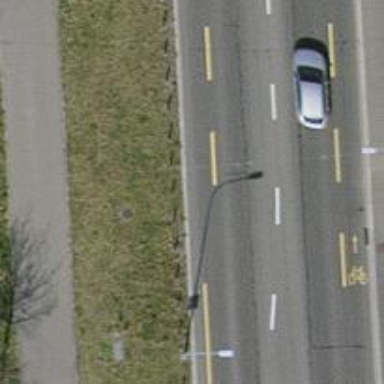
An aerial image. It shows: Bollard.